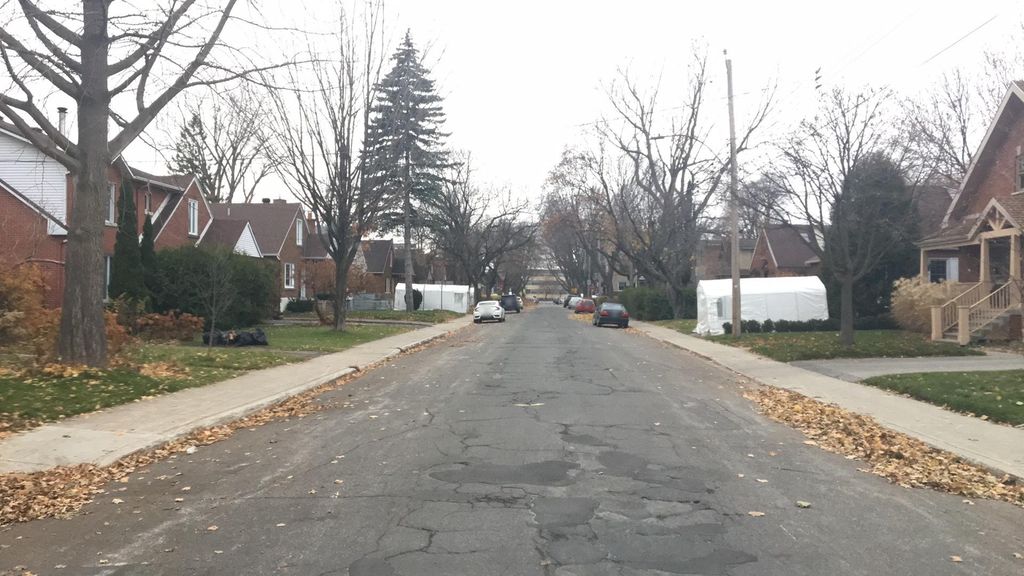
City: montreal